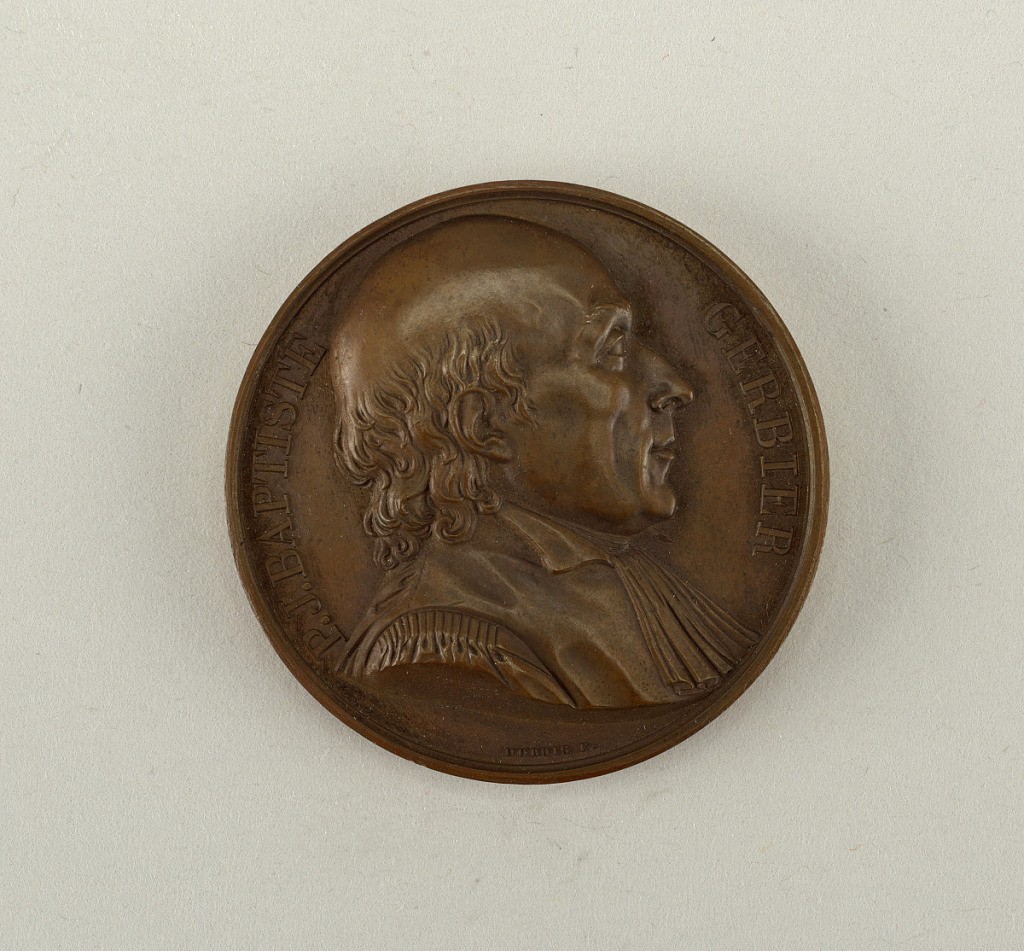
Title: Galerie métallique des grands hommes français (Great Men of France)
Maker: Arnould-Joseph Pingret, French, 1798 - 1830
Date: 1820
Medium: Cast bronze
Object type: Medal
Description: Bust of Jacques de Vaucanson (1709 -1782), to the right.